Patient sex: M
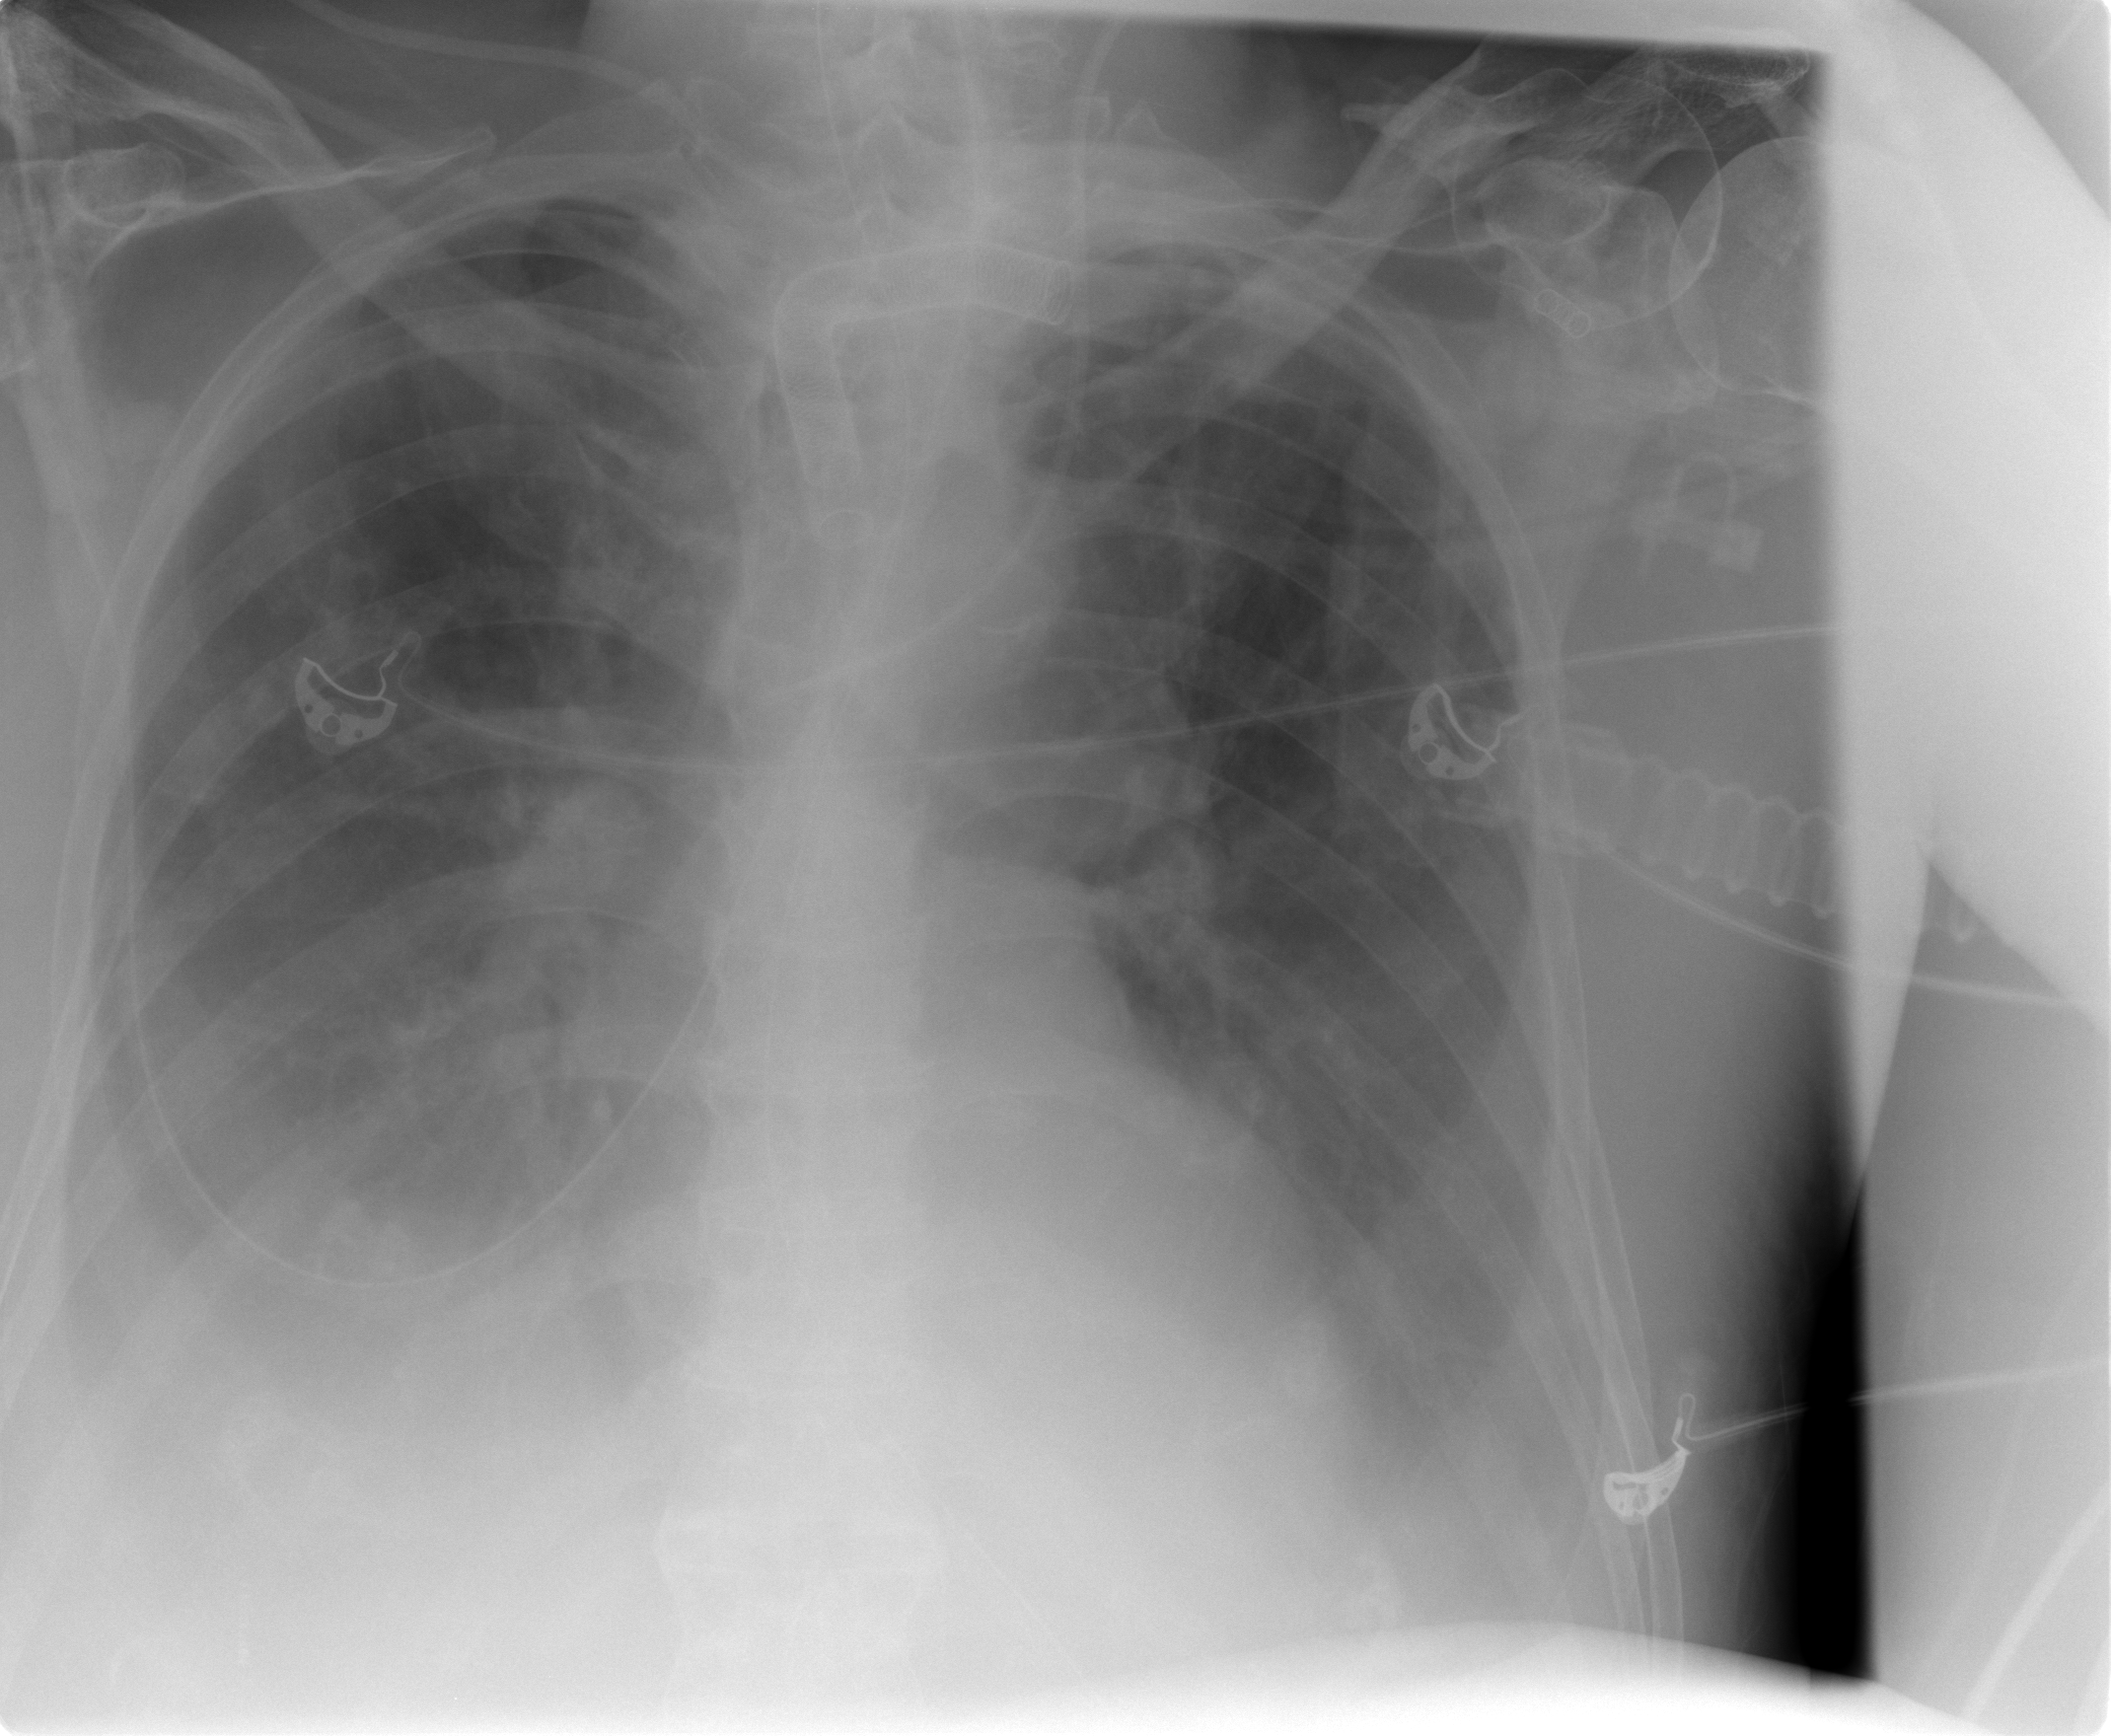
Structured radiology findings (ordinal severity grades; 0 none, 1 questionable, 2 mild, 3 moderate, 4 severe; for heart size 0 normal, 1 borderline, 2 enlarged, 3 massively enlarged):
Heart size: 0
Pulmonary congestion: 2
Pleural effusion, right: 2
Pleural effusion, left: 2
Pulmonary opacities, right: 0
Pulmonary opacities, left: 0
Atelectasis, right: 2
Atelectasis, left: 0